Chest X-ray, PA view. Patient: 46 years old, sex M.
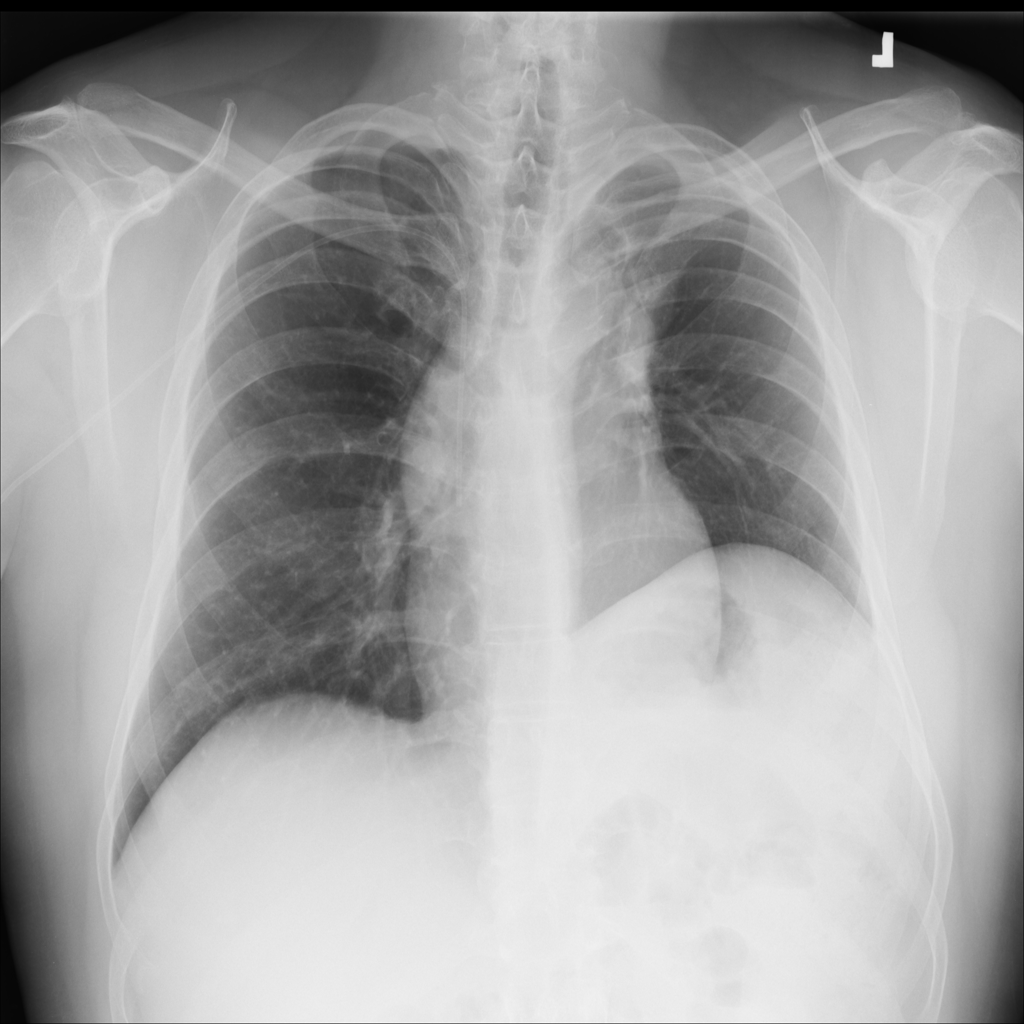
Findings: Mass